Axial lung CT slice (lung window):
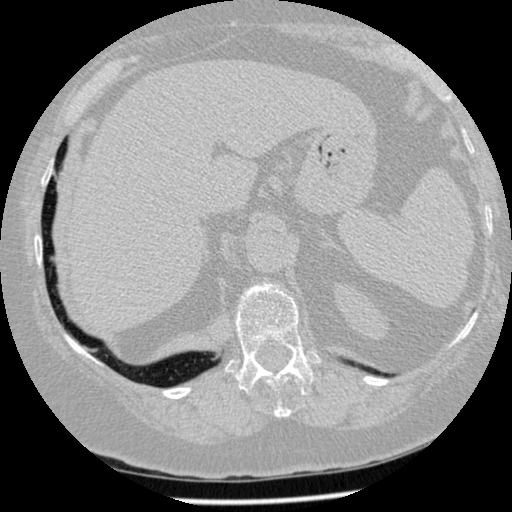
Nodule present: no